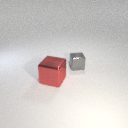
small gray metal cube to the right of large red metal cube